Question: I'm trying to do something a bit different with subheaders whereby the text looks a bit messy. I don't want to change the markup to have '<br/>'s and other elements.
I want to know if anyone has a neat idea of how this might be done . Have a look at the image:

So in this example we have sort of... odd gutters & margins on both left and right.
I'm wondering about if this is even possible. Again, I'd rather not change a straightforward markup ie.:
'''
<h2>The quick brown fox jumps over the lazy dog.</h2>
'''
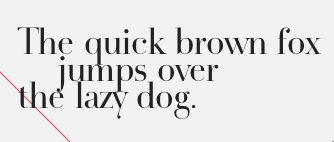
Answer: Without changing the original markup, I got as far as this: <URL>
'''
h2 {
width:10em; text-indent:-2em; margin-left:1em;
}
h2:before {
display:block; content:''; float:left; width:1em; height:2em;
}
'''